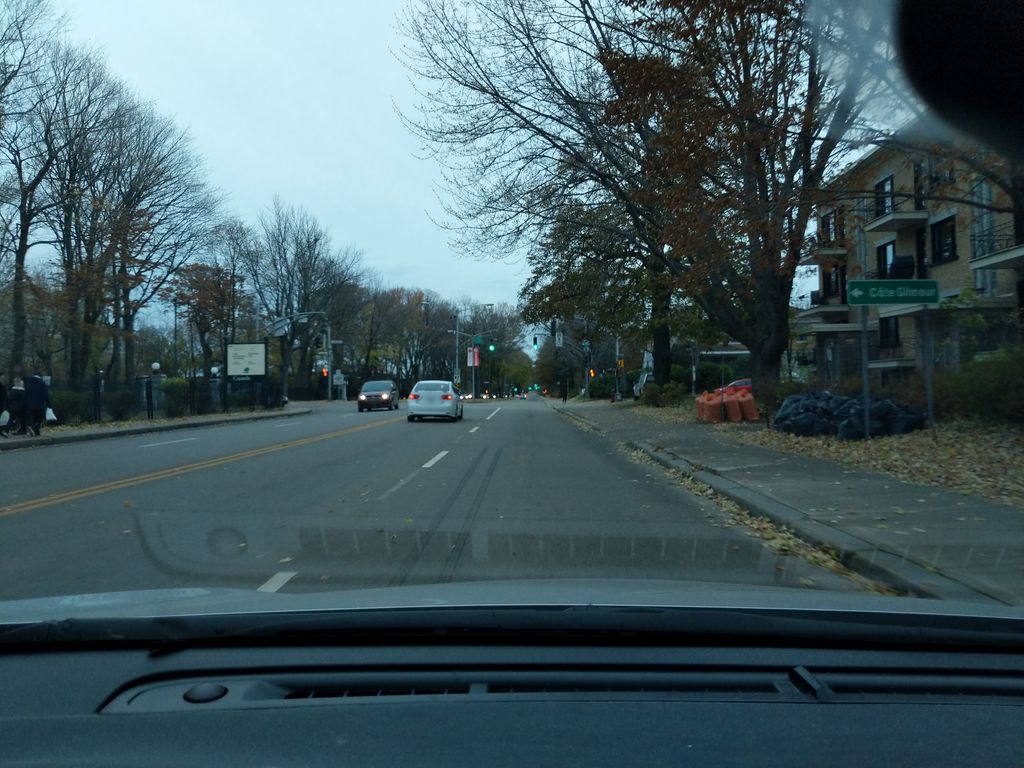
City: quebec_city